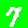
Digit: 7